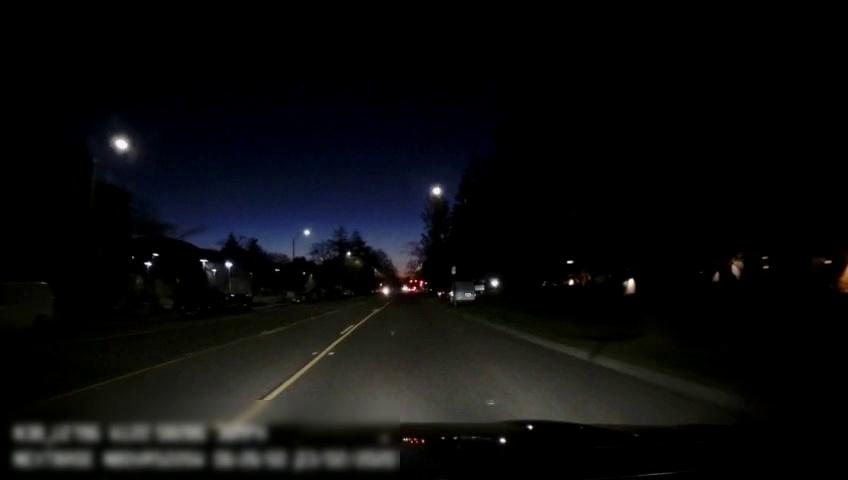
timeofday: Night
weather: Cloudy
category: Drivable Space
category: Vehicles | Van
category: Vehicles | Car
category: Vehicles | SUV
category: Vehicles | Van
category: Vehicles | Car
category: Lanes | Current Lane
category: Lanes | Opposite Lane